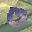
Label: 0